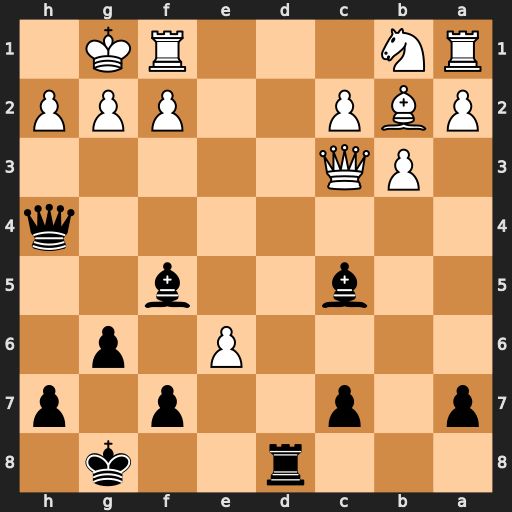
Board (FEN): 3r2k1/p1p2p1p/4P1p1/2b2b2/7q/1PQ5/PBP2PPP/RN3RK1
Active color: b
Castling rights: -
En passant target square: -
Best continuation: Qxf2+ Rxf2 Rd1+ Qe1 Rxe1#